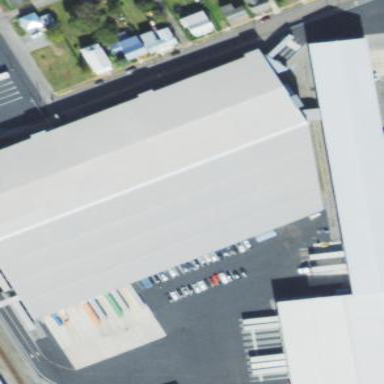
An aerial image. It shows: Warehouse.